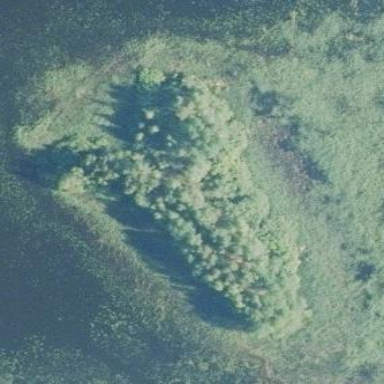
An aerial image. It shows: Islet.